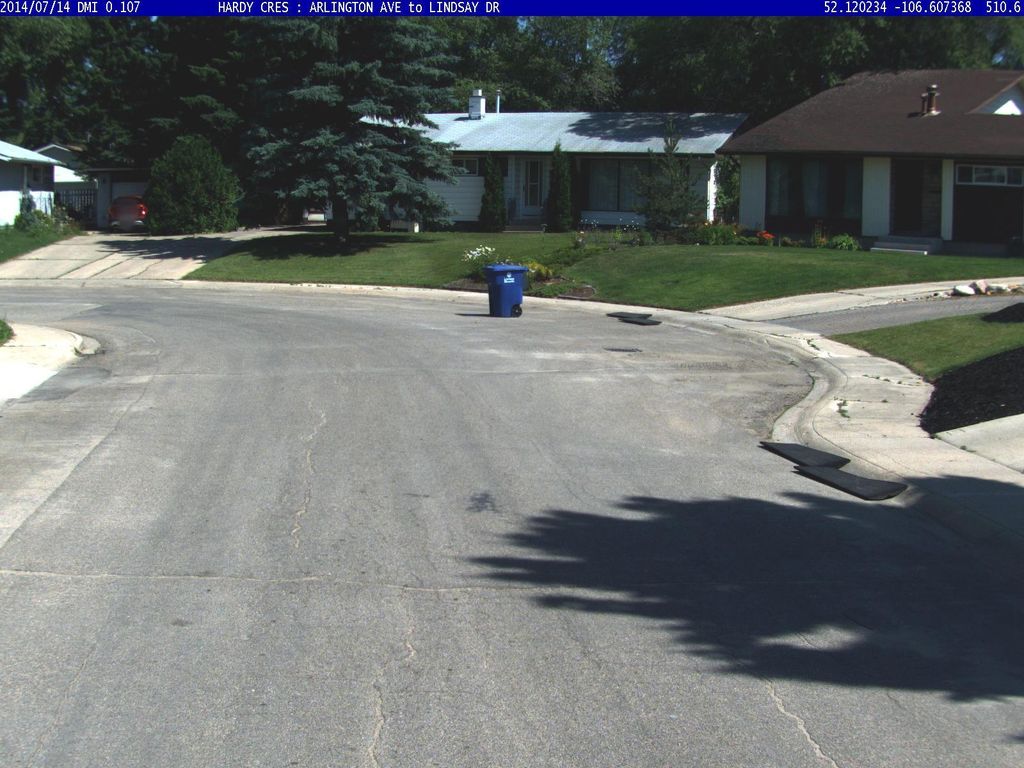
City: saskatoon